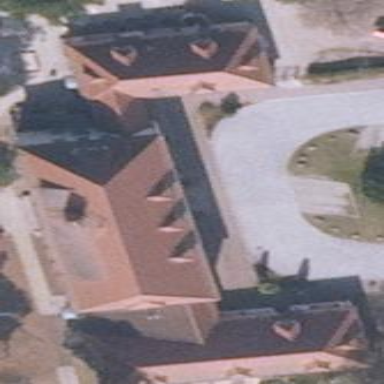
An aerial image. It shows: School building.